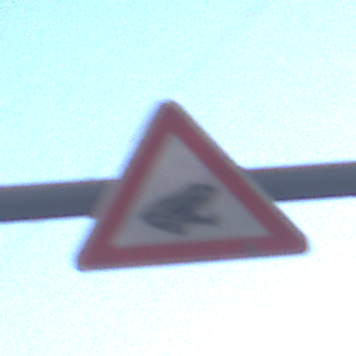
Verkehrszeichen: AmphibienwanderungLinks
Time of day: SunriseSunset
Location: Outdoor (Urban)
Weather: Clear
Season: NotSpecified
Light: Natural